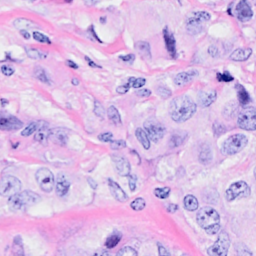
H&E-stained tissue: Breast